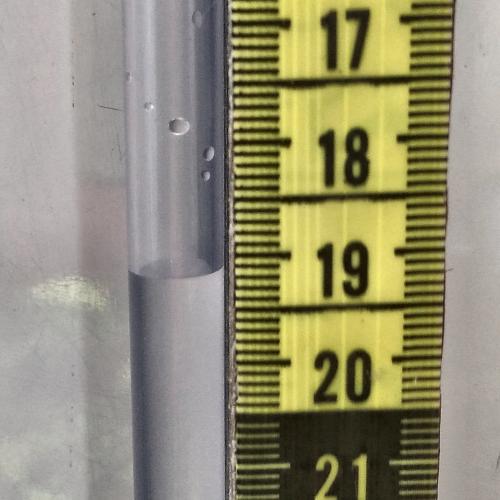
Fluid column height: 19.1 cm